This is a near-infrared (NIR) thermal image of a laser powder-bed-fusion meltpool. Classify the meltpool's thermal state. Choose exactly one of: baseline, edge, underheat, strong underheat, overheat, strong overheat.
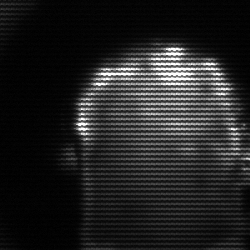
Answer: baseline